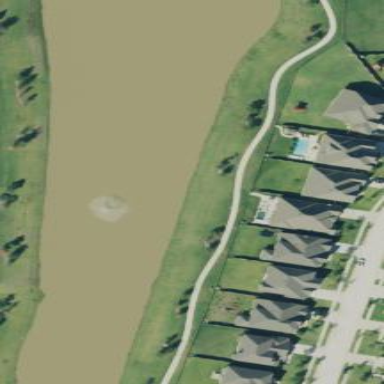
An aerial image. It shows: Detention basin filled with water.